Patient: sex M, age 48
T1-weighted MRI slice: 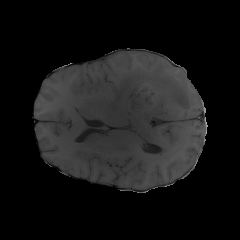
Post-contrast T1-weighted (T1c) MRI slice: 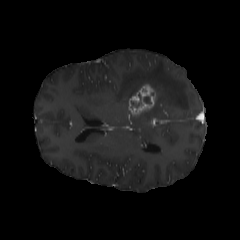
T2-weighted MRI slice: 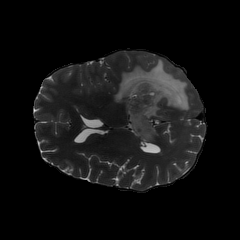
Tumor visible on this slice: yes
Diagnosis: Glioblastoma, IDH-wildtype
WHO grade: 4